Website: ulta-beauty
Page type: payment
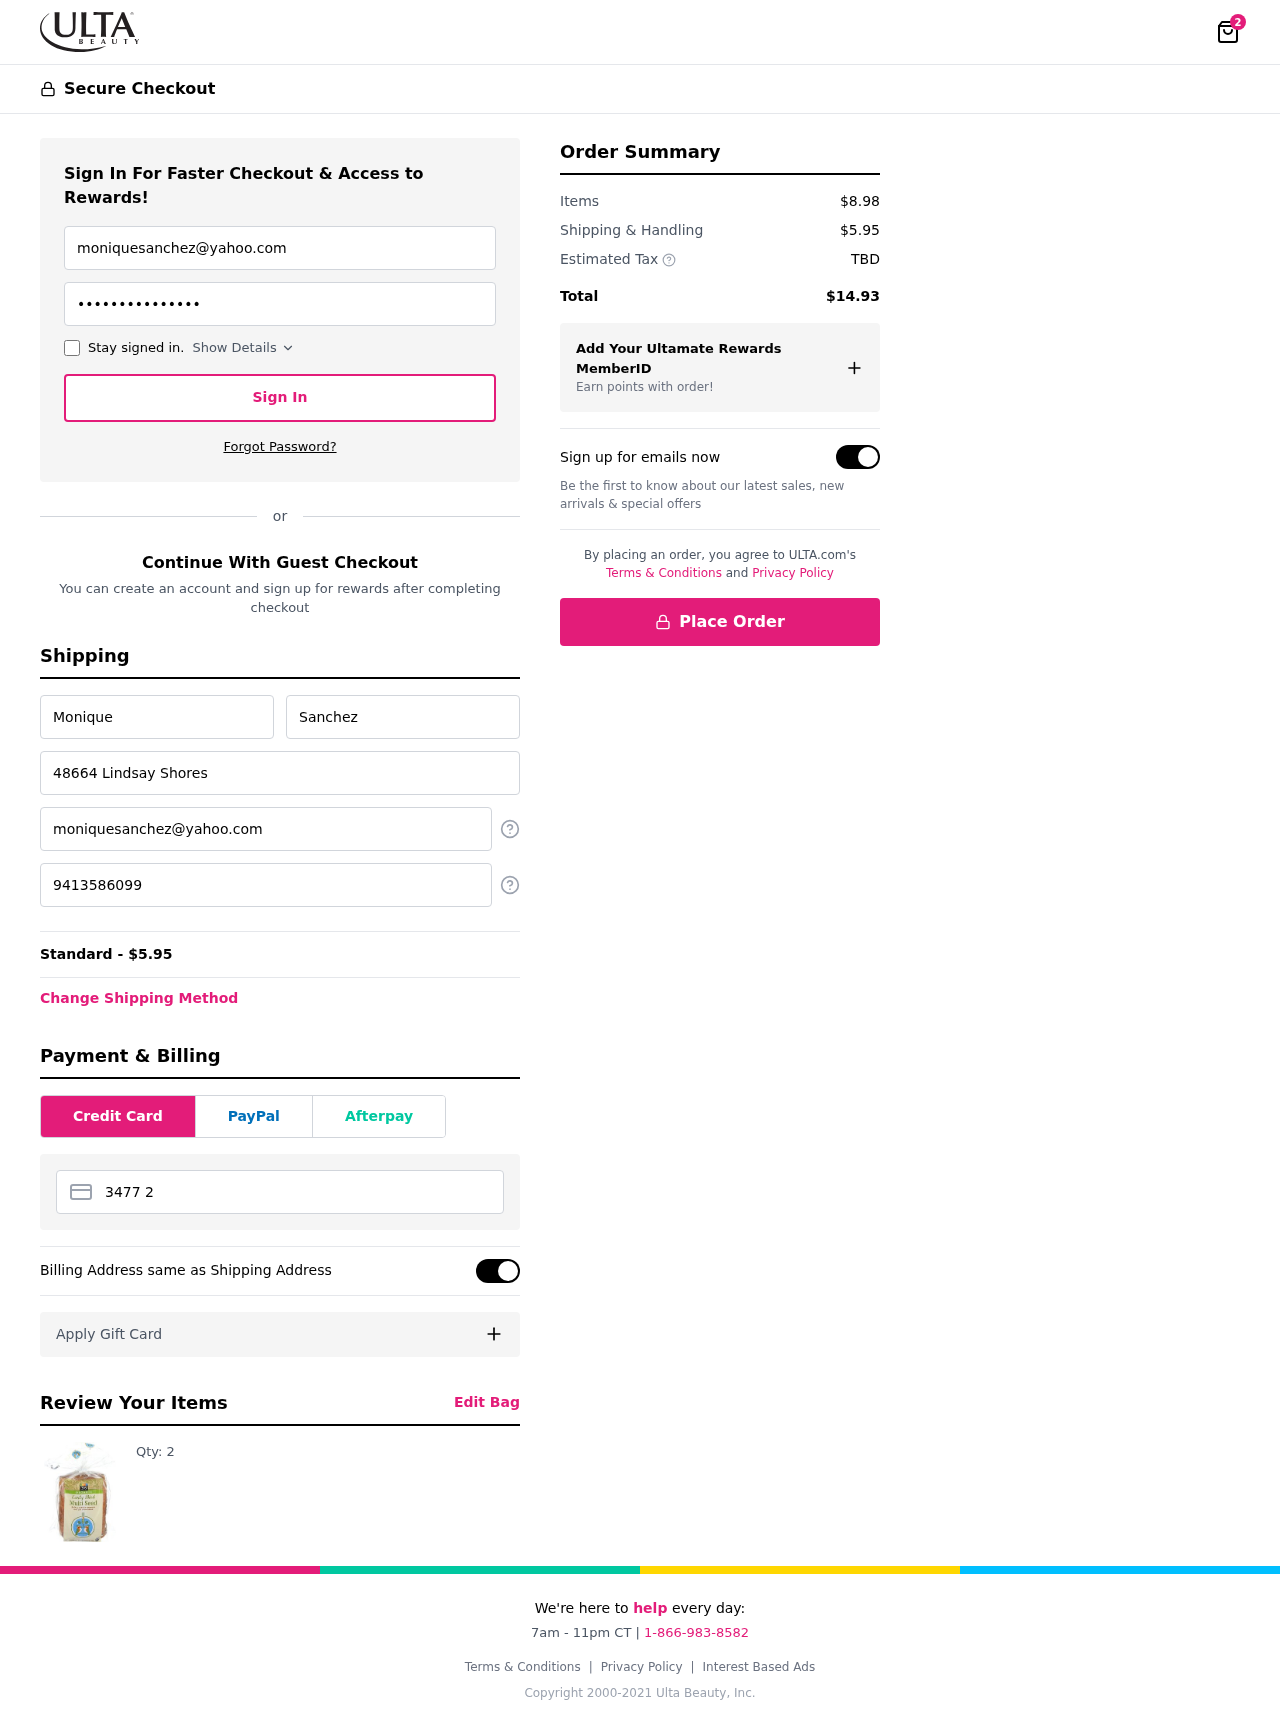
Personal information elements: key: PII_CARD_NUMBER
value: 3477 2529 4031 343
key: PII_EMAIL
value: moniquesanchez@yahoo.com
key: PII_FIRSTNAME
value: Monique
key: PII_LASTNAME
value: Sanchez
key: PII_PHONE
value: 9413586099
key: PII_STREET
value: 48664 Lindsay Shores
Product elements: key: PRODUCT1_QUANTITY
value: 2
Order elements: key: ORDER_NUM_ITEMS
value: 2
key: ORDER_SHIPPING_COST
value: $5.95
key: ORDER_SHIPPING_COST
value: Standard - $5.95
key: ORDER_SUBTOTAL
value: $8.98
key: ORDER_TAX
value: TBD
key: ORDER_TOTAL
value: $14.93